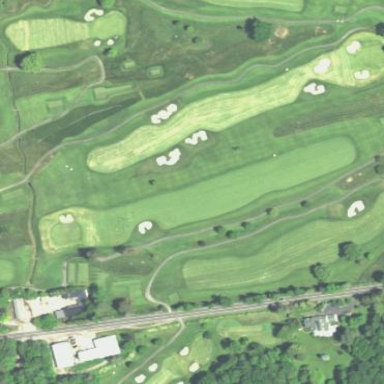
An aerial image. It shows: Golf fairway surrounded by grass.